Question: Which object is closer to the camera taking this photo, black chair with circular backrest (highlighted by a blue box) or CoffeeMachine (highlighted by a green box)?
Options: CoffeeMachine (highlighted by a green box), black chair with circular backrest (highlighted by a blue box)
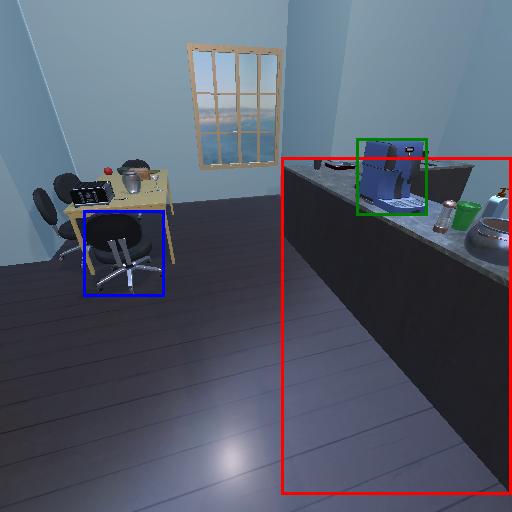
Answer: CoffeeMachine (highlighted by a green box)